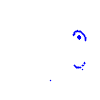
Particle: kaon